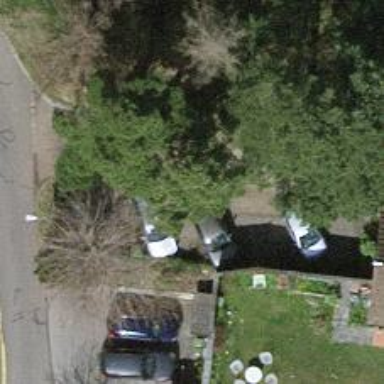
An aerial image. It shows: Urban tree with needle-leaved evergreen foliage.